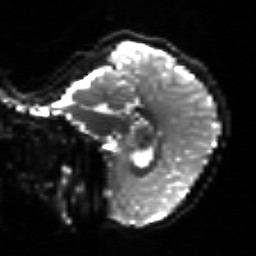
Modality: sbref
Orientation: sagittal
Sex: male
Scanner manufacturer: siemens
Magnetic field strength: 3 T
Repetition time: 5 s
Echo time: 0.071 s